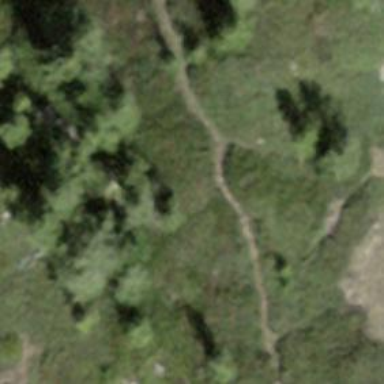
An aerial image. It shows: Path on the ground.